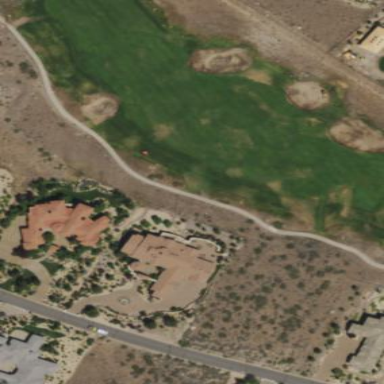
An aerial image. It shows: Golf fairway surrounded by grass.